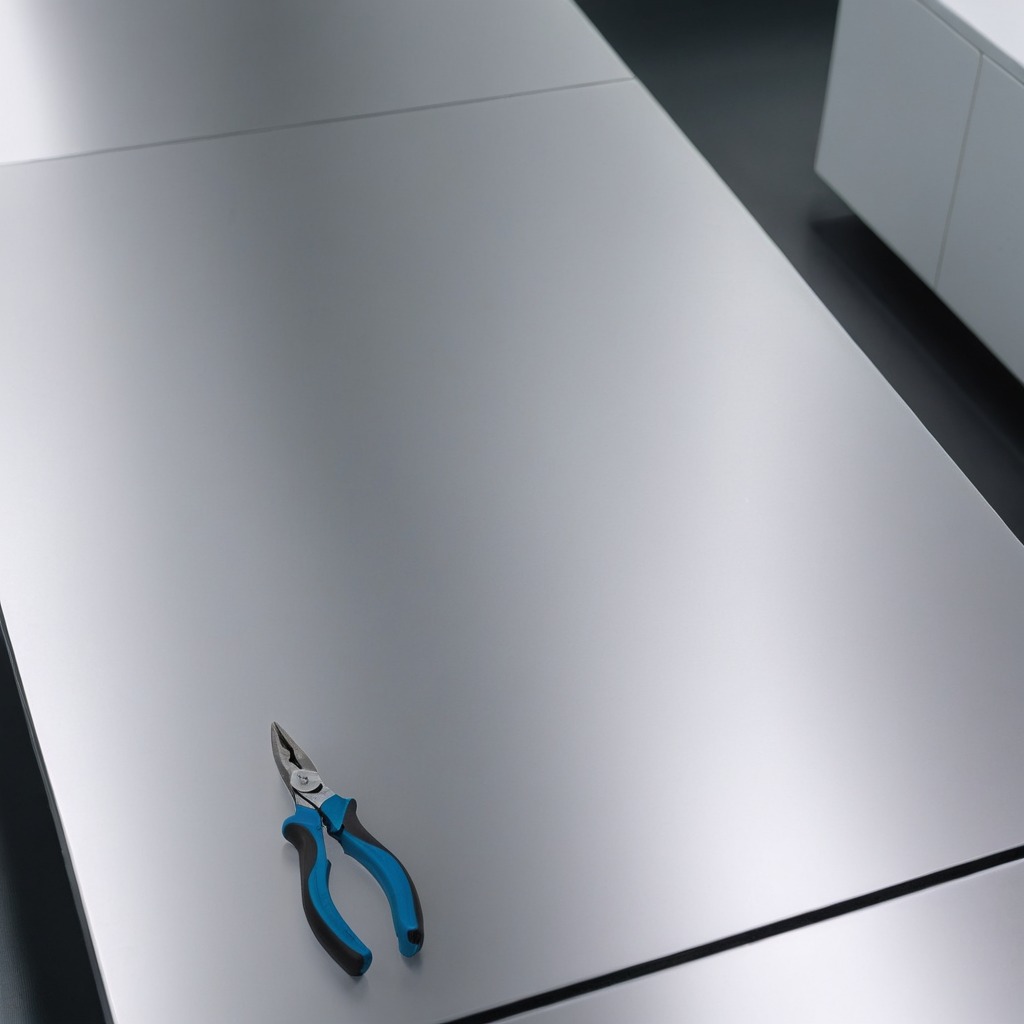
A plier is lying on a stainless steel table in a high-end prototyping lab.